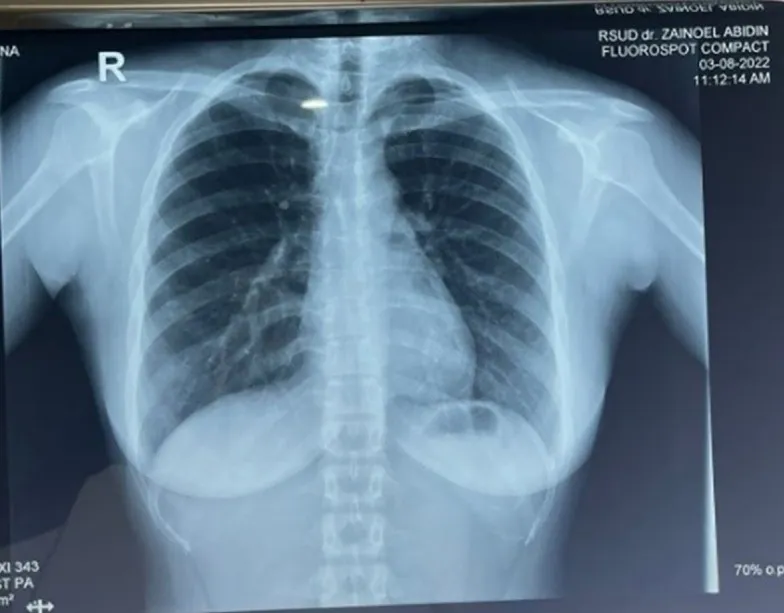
Chest radiograph PA view.
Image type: radiology (x_ray)